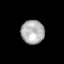
Tissue: lung
Cell type: Endothelial cells
Senescence score: 0.5474
Nuclear area (px): 538
Mean DAPI intensity: 176.662